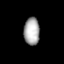
Tissue: prostate
Cell type: T cells
Senescence score: 0.7302
Nuclear area (px): 429
Mean DAPI intensity: 168.165